Field crop: maize
Growth stage: 1
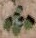
Species: chenopodium